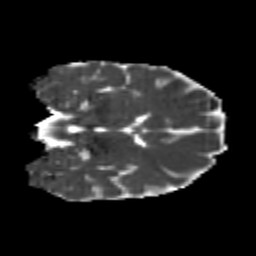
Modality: MD
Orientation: coronal
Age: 20
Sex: male
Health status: healthy
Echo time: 0.074 s